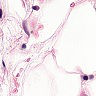
Metastatic tissue present: no